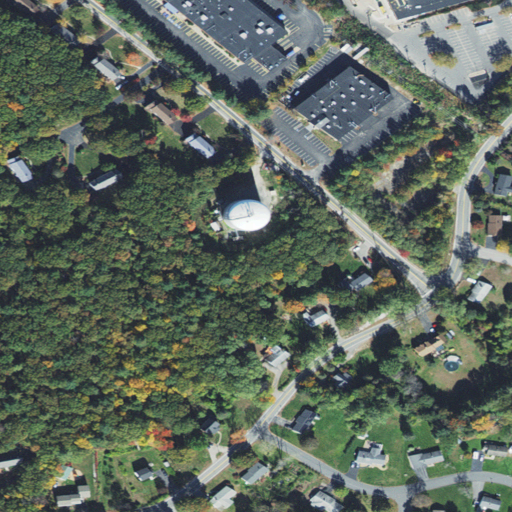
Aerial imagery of mountain in Massachusetts named Rocky Hill containing medium intensity development, low intensity development, high intensity development, mixed forest, open development, and deciduous forest